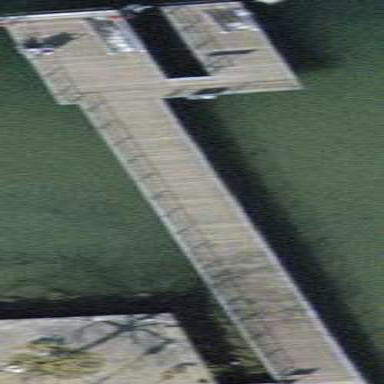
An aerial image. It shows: Pier with public transport platform for ferries.